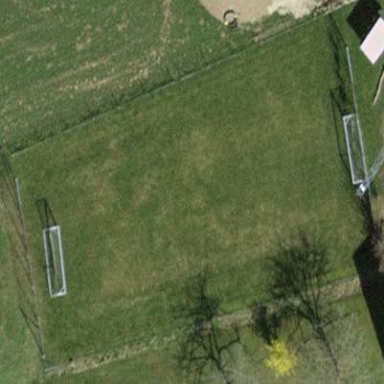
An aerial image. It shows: Multi-sport pitch with grass surface.